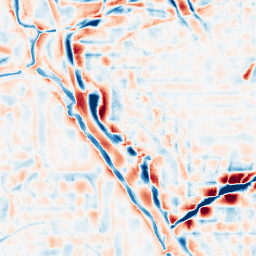
Category: wavelet
Decomposition family: wavelet_biorthogonal
Decomposition parameters: wavelet: bior2.4
level: 4
Upsampling method: regularized
Upsampling parameters: scale: 4
lambda_reg: 0.001
Upsampling scale: 4